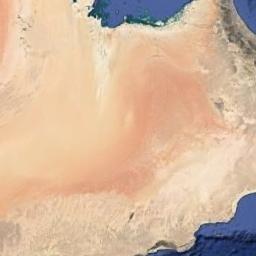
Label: desert